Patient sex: F
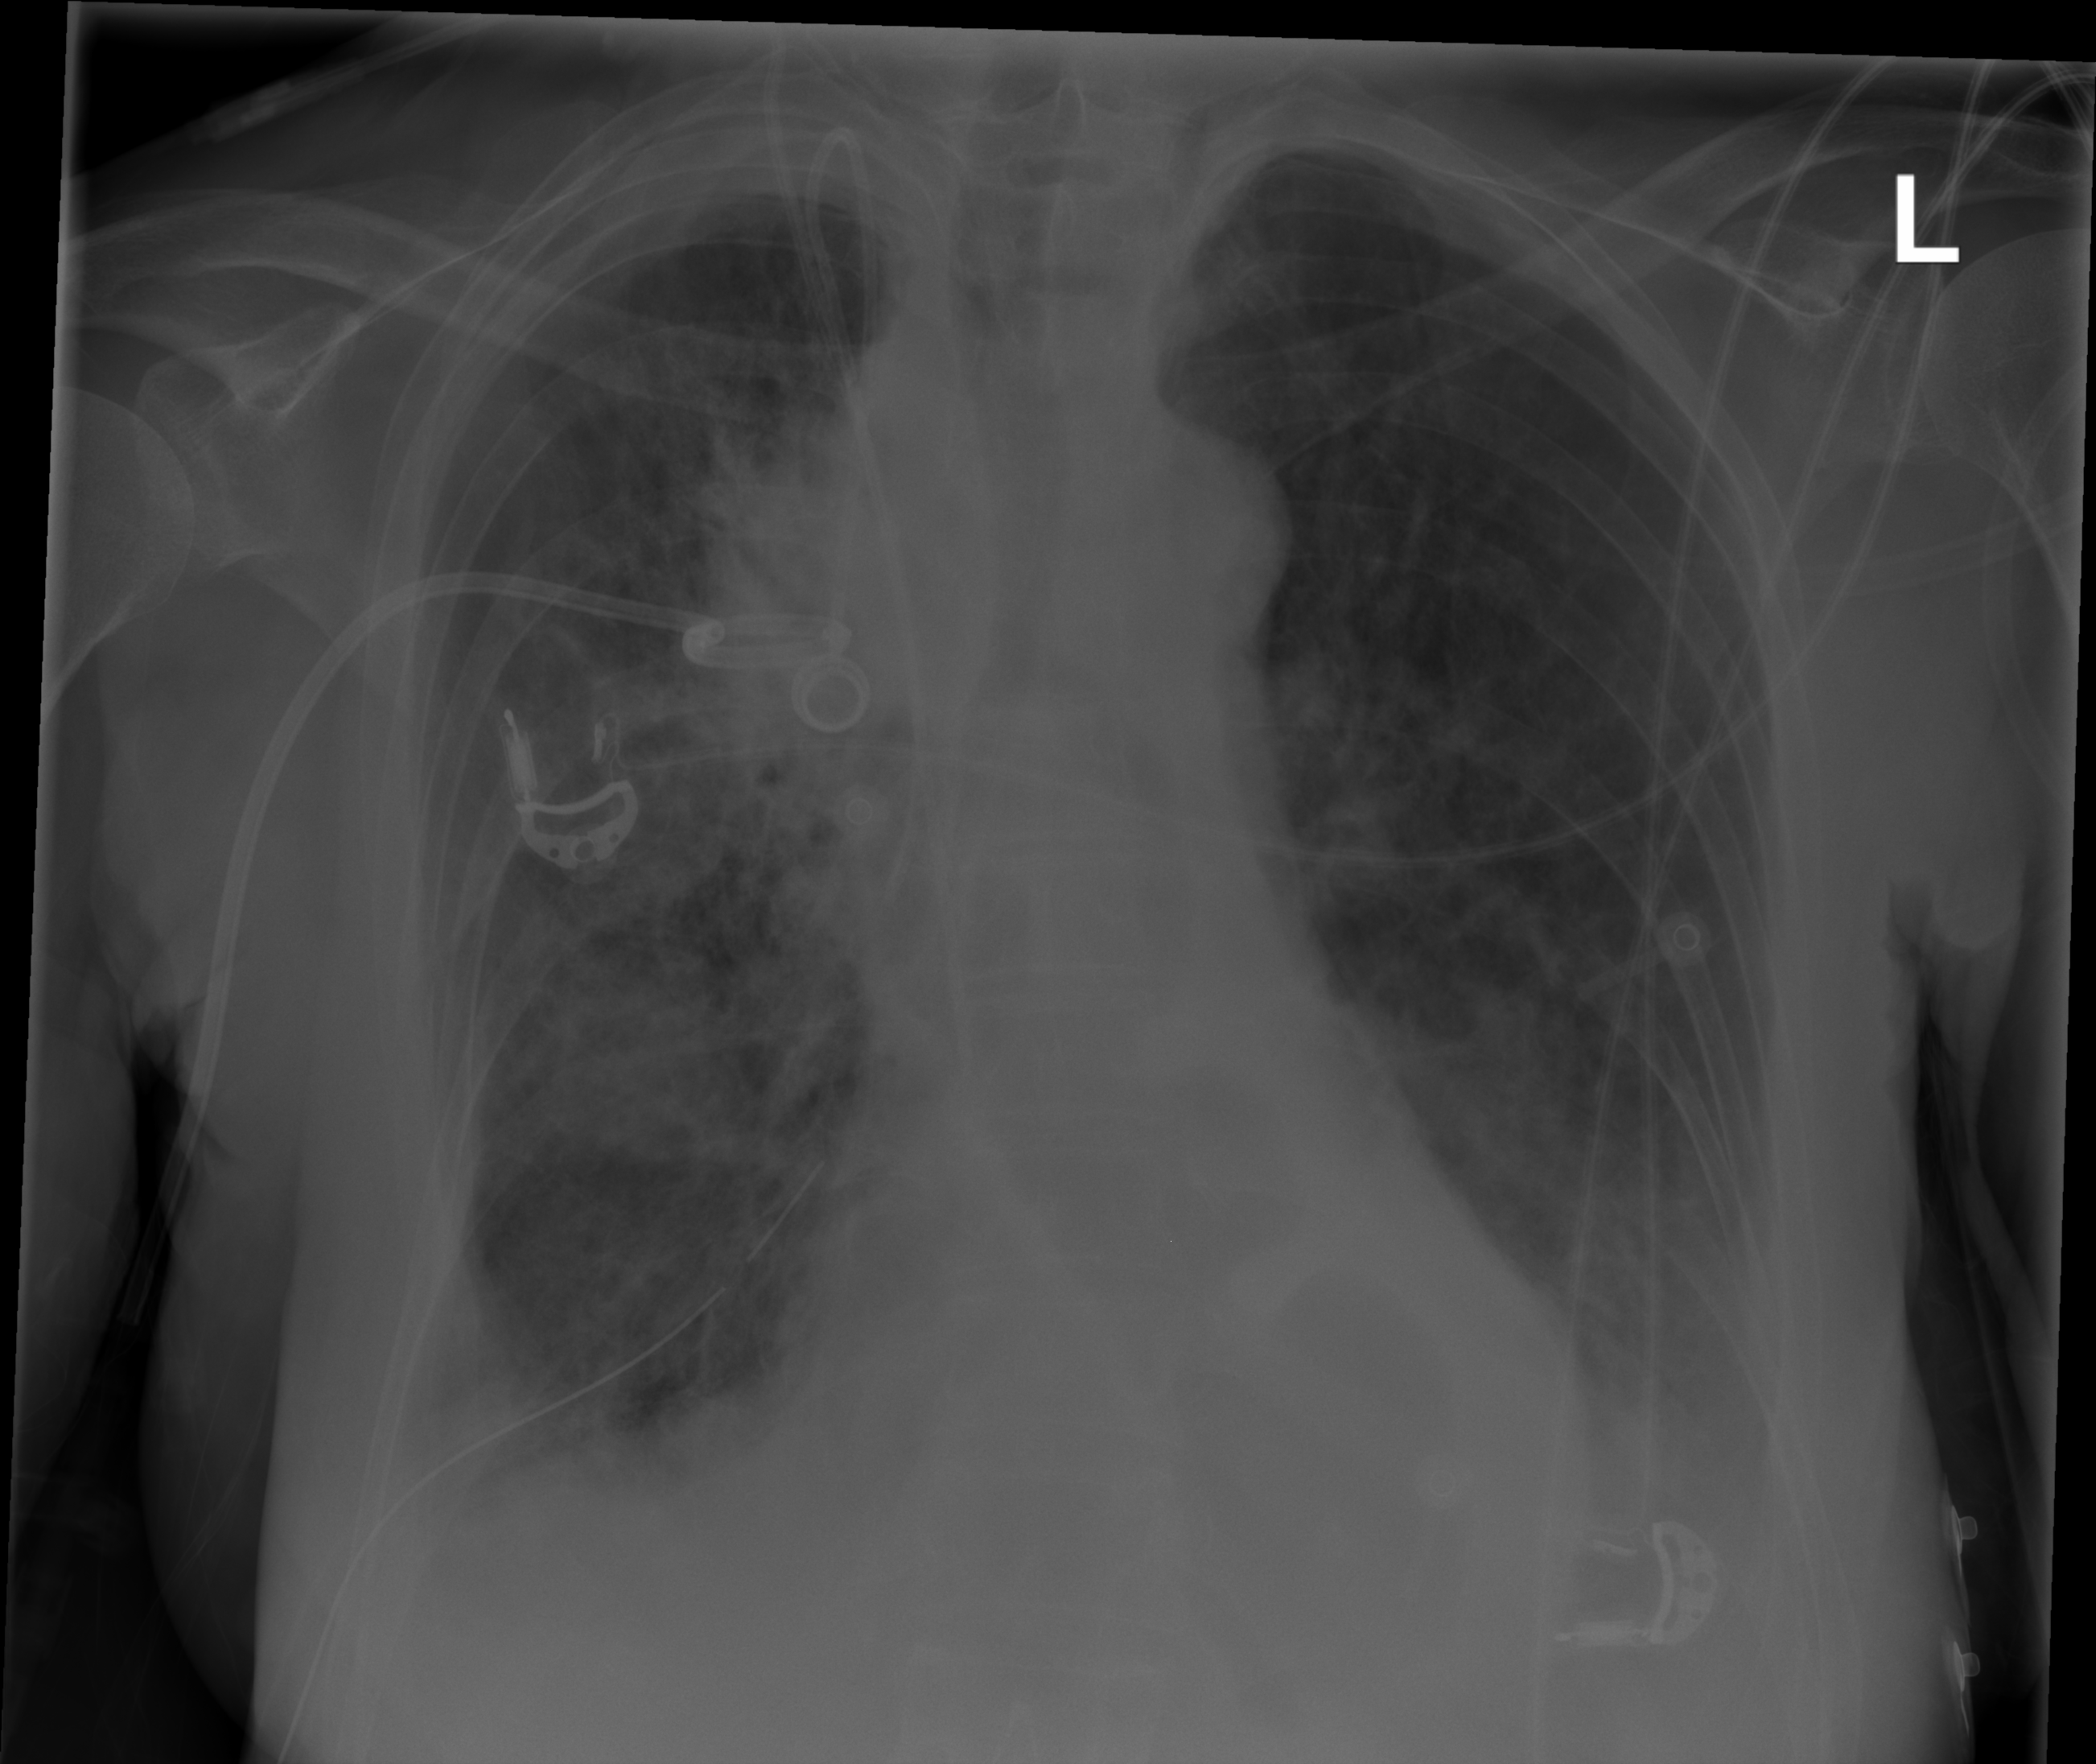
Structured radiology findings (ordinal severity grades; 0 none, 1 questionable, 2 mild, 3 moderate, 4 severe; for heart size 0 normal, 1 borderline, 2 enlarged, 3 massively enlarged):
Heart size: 0
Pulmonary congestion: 2
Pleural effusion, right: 2
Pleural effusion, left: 2
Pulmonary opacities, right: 3
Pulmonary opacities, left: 0
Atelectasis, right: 2
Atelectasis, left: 2